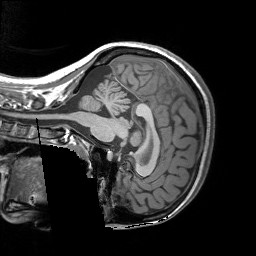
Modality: T1w
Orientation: sagittal
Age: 23
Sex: female
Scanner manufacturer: siemens
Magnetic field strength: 3 T
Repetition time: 1.9 s
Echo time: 0.00252 s